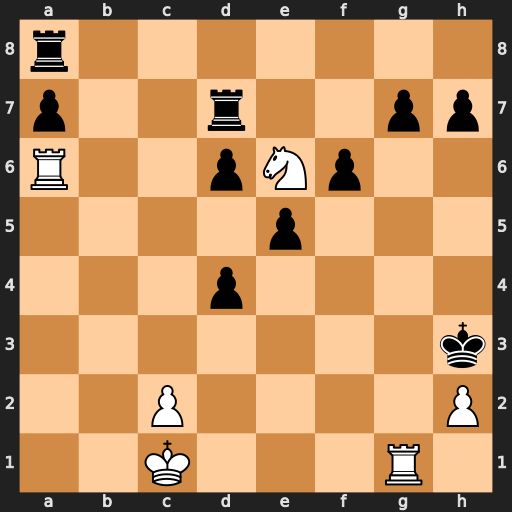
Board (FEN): r7/p2r2pp/R2pNp2/4p3/3p4/7k/2P4P/2K3R1
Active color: w
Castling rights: -
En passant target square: -
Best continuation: Ra3+ Kh4 Nxg7 Rxg7 Rxg7